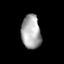
Tissue: lung
Cell type: Others
Senescence score: 0.1834
Nuclear area (px): 647
Mean DAPI intensity: 168.623